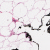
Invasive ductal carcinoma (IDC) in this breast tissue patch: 0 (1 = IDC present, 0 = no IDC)